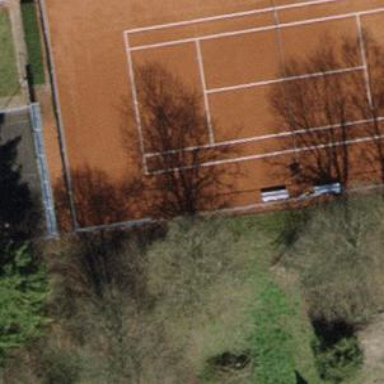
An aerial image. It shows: Tennis court in leisure pitch.